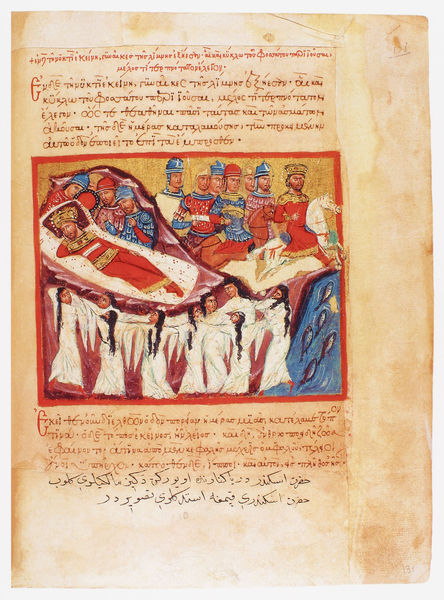
Titel: Der griechische Alexanderroman
Institution: Venedig, Hellenic Institute Codex Gr. 5
Schlagwörter: blau, weiß, fluss, frauen, bunt, männer, rot, tanz, alt, tod, tragen, bild, kirche, blatt, tanzen, krone, pferde, reiter, engel, schrift, liegen, farbe, könig, soldaten, bett, buch, glaube, seite, illustration, text, ritter, buchseite, arabisch, begräbnis, christus, grab, leichnam, griechisch, fische, buchmalerei, jungfrauen, manuskript, goldhintergrund, klageweiber, blett, weiße kleider, zu grabe tragen, kleider weiß